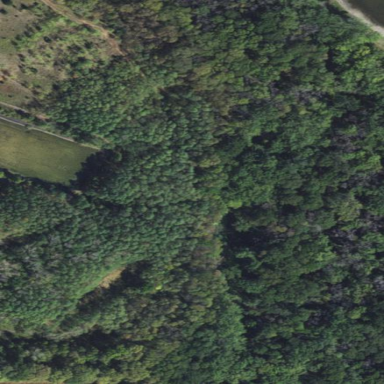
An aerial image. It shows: Patch of scrub vegetation.